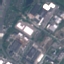
Land use / land cover class: Industrial